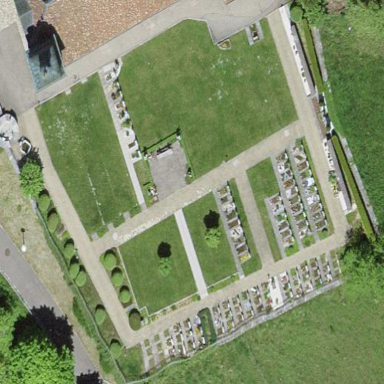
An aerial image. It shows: Cemetery.